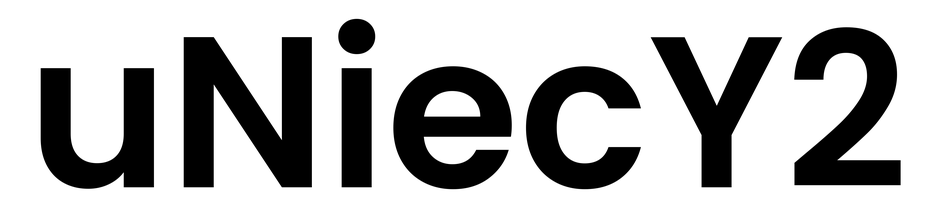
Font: Poppins-SemiBold